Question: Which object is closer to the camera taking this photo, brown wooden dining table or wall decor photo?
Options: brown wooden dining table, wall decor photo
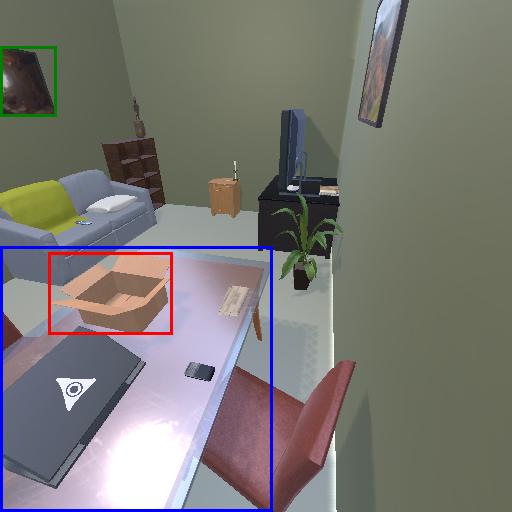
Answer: brown wooden dining table